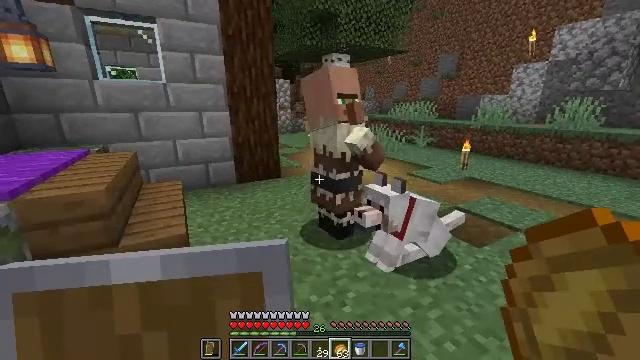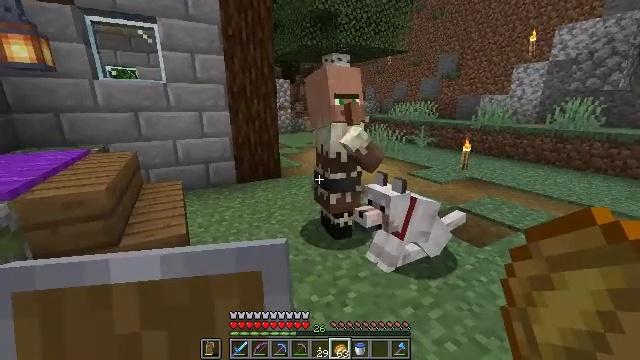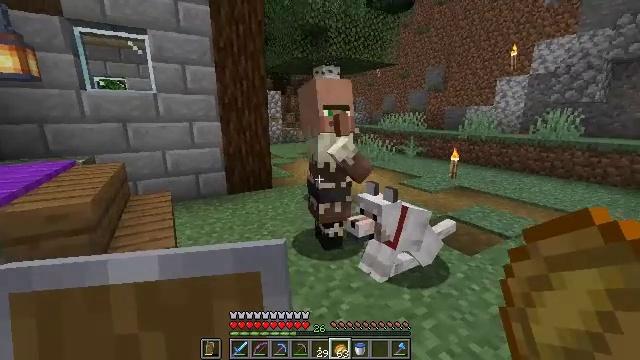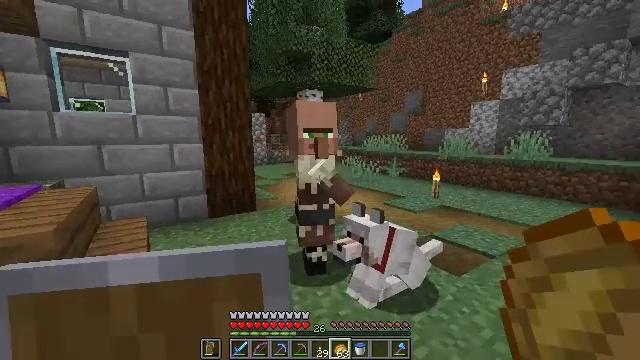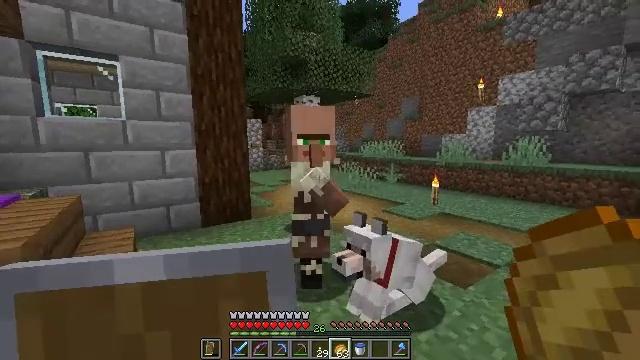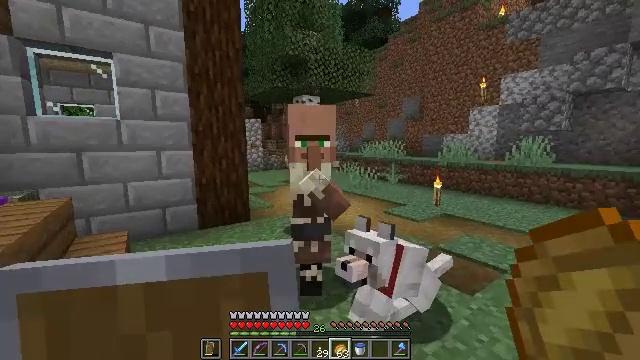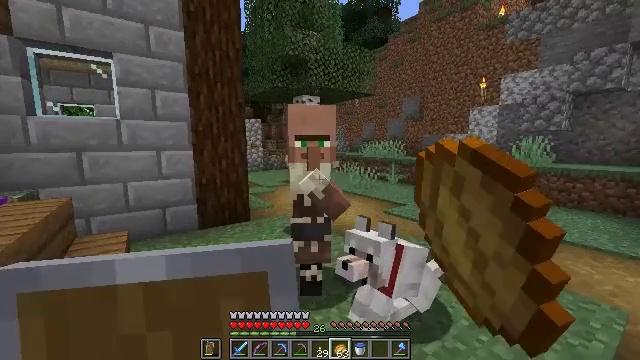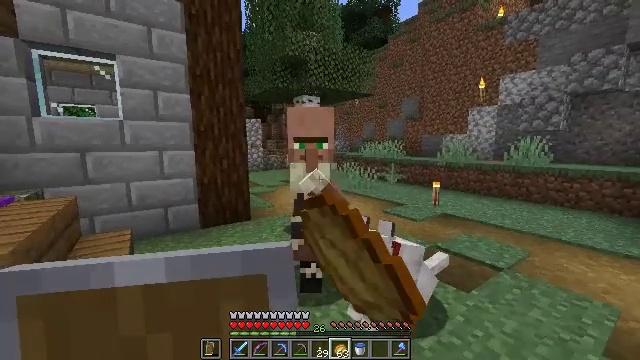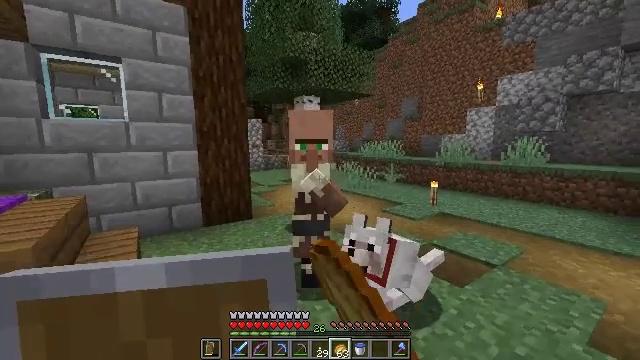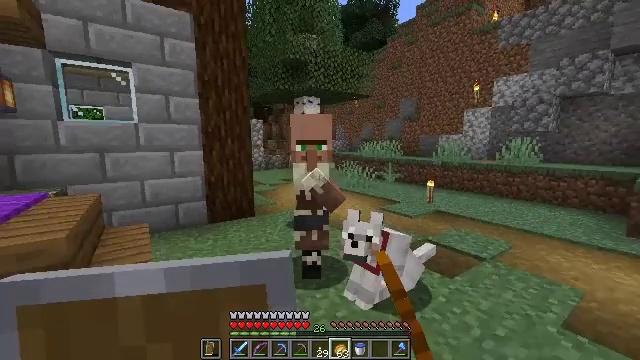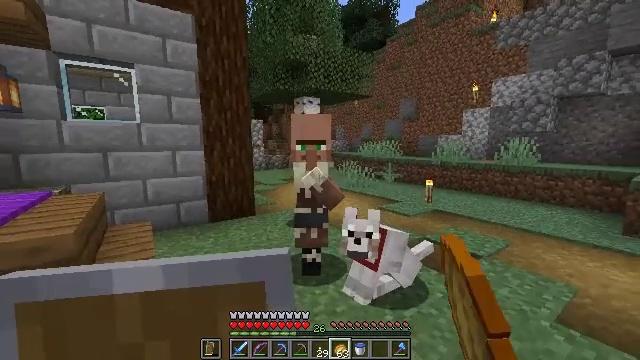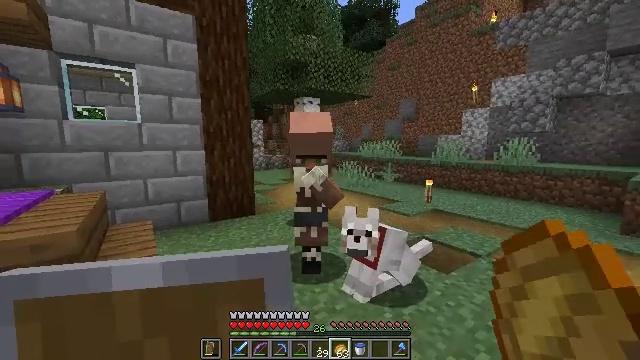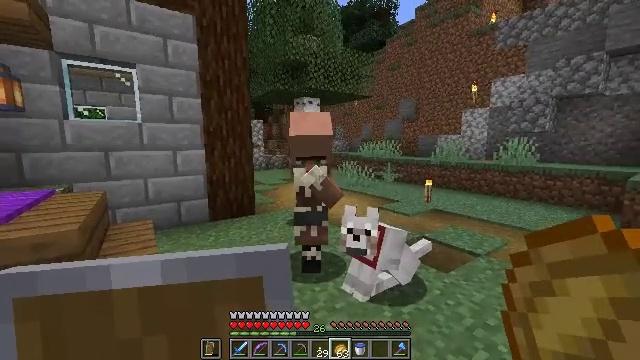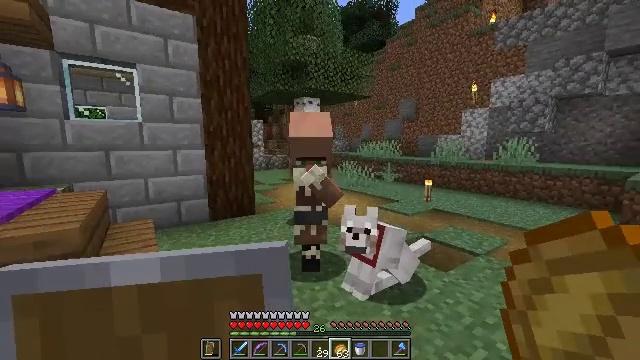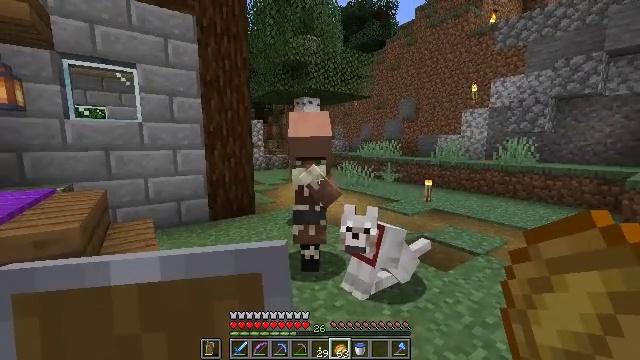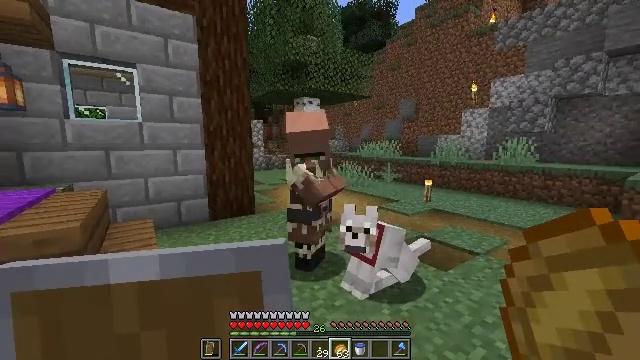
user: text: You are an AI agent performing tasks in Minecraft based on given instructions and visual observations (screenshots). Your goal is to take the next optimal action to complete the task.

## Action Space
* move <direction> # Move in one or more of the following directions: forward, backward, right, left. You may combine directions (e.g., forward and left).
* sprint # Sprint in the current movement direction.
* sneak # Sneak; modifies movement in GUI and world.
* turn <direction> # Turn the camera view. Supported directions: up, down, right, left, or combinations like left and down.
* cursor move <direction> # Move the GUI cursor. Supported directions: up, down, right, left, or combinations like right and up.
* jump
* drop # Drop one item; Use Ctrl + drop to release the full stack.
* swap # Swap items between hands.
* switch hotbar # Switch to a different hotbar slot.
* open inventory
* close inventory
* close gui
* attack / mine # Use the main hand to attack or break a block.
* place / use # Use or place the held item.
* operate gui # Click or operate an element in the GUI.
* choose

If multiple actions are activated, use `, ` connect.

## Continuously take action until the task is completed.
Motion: motion action
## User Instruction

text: Mine the anvil to break it.
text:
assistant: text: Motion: no_op
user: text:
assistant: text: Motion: turn right and up
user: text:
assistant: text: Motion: move forward, turn right and up
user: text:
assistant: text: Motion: move forward, turn up
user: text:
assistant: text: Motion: use / place
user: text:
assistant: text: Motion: move back, use / place
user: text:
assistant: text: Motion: move back, use / place
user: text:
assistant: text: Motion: move back, use / place
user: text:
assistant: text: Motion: no_op
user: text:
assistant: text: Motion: no_op
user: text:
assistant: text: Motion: no_op
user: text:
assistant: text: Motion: no_op
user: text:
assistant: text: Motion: no_op
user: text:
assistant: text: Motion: no_op
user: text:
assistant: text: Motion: no_op
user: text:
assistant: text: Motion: no_op
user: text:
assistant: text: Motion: no_op
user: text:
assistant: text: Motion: no_op
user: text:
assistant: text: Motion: no_op
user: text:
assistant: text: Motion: open inventory
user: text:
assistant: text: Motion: open inventory
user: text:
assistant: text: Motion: cursor move right and down
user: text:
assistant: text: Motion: cursor move right
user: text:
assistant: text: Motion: sneak
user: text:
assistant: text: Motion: sneak
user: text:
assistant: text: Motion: sneak, cursor move left
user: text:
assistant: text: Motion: sneak, operate gui
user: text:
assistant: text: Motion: sneak, operate gui
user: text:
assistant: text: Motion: sneak
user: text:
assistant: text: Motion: no_op